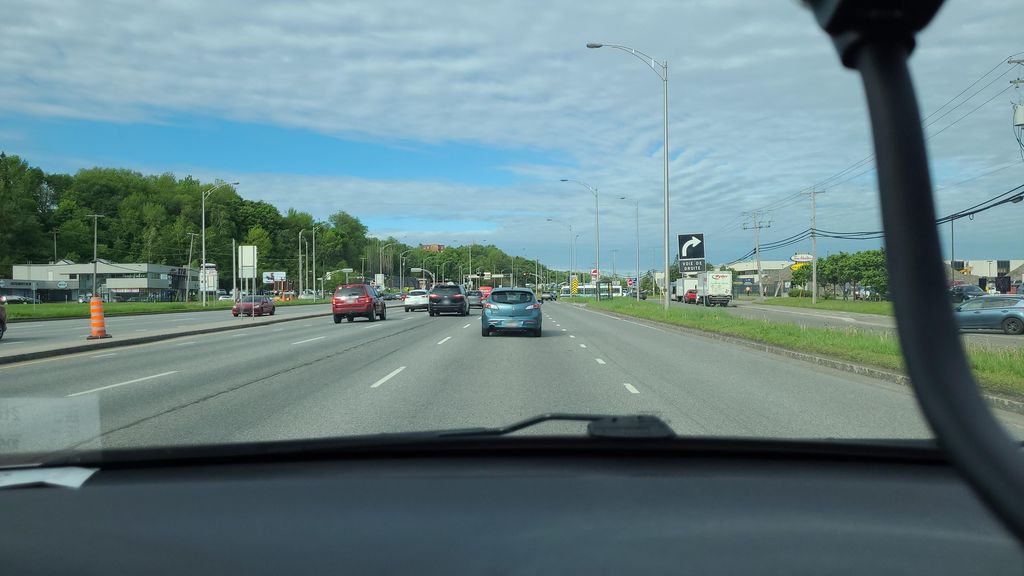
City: quebec_city